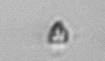
Label: Pyramimonas